Interaction volume radius: 5 \u00c5
Interaction volume height: 25 \u00c5
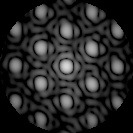
Disorder parameter: 0.1833